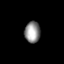
Tissue: prostate
Cell type: Fibroblasts
Senescence score: 0.738
Nuclear area (px): 326
Mean DAPI intensity: 143.322